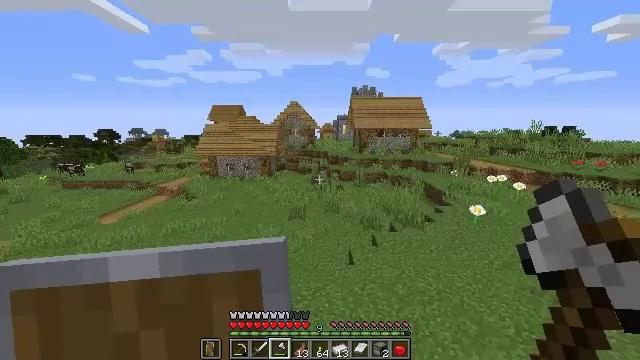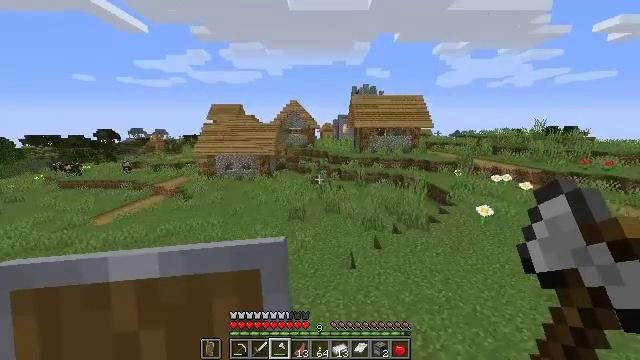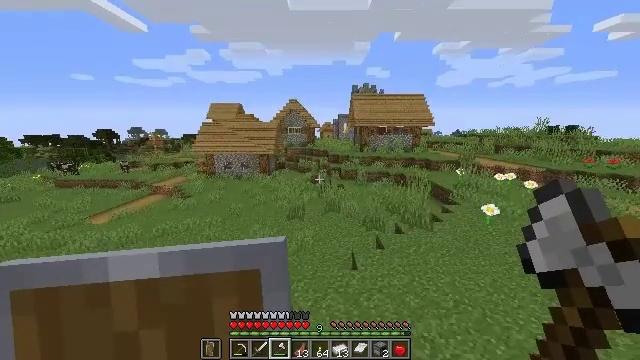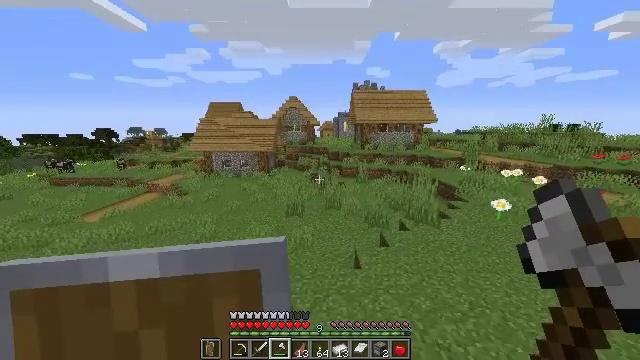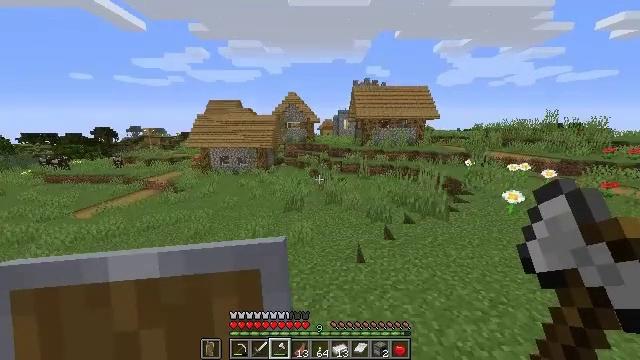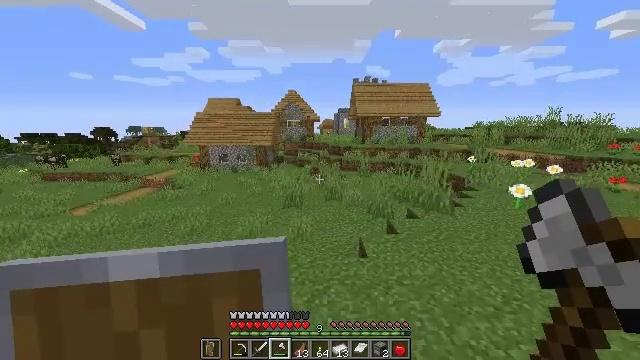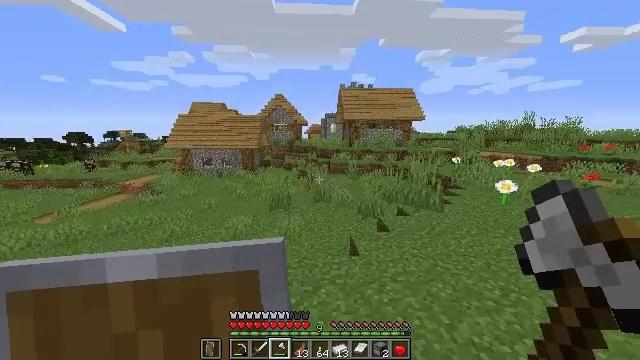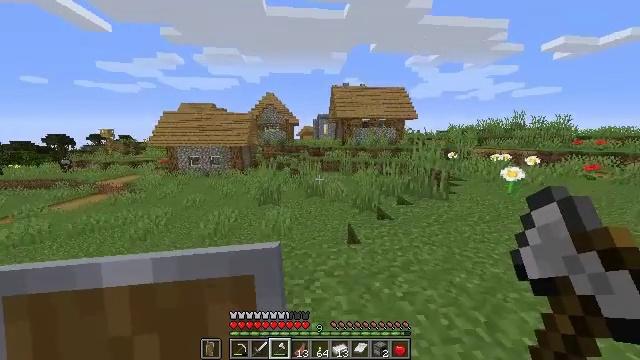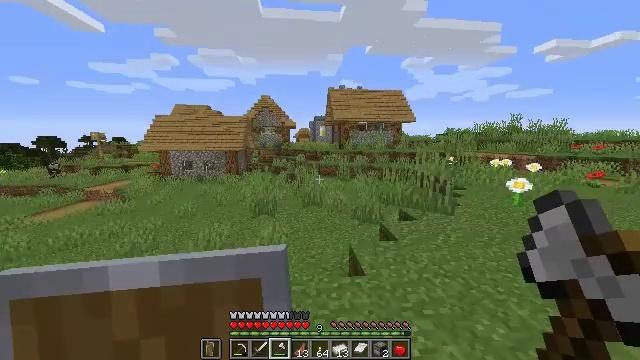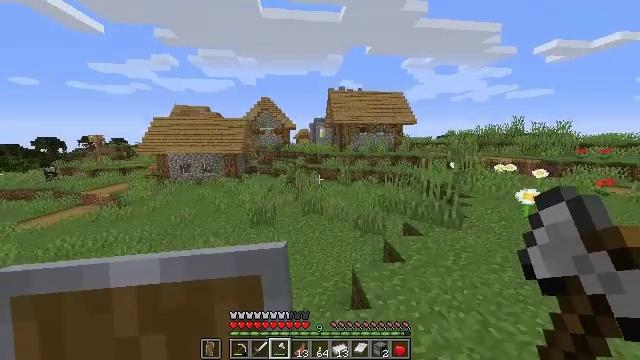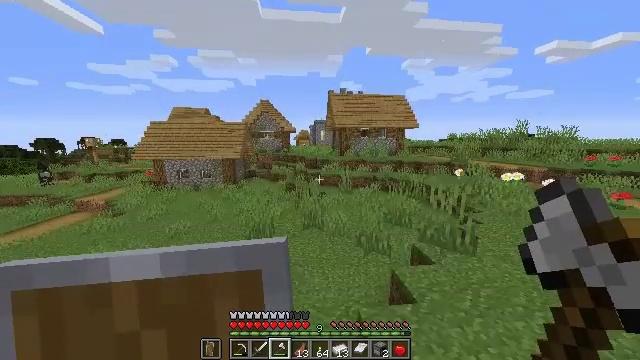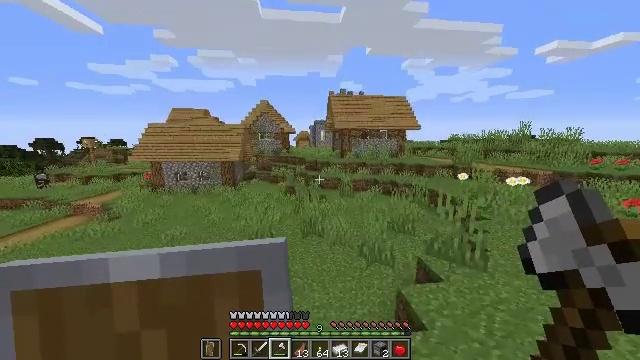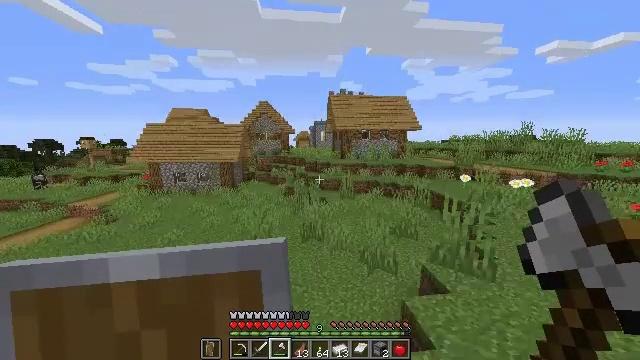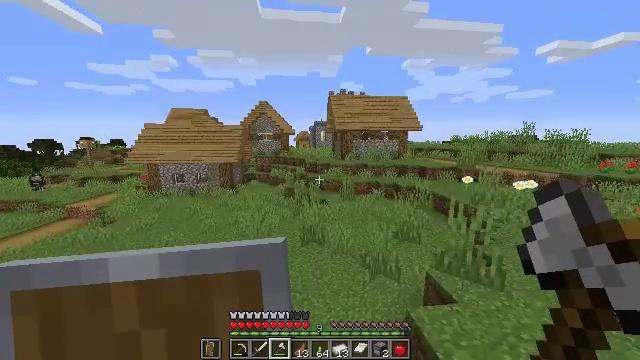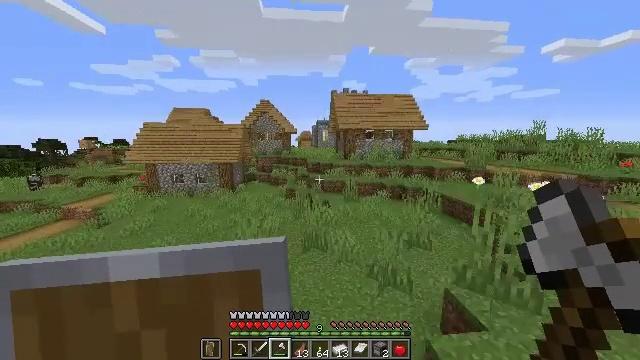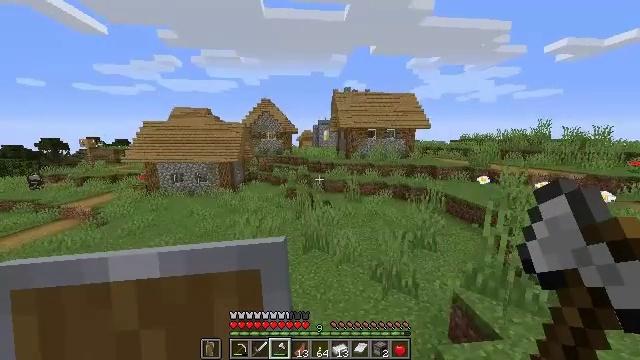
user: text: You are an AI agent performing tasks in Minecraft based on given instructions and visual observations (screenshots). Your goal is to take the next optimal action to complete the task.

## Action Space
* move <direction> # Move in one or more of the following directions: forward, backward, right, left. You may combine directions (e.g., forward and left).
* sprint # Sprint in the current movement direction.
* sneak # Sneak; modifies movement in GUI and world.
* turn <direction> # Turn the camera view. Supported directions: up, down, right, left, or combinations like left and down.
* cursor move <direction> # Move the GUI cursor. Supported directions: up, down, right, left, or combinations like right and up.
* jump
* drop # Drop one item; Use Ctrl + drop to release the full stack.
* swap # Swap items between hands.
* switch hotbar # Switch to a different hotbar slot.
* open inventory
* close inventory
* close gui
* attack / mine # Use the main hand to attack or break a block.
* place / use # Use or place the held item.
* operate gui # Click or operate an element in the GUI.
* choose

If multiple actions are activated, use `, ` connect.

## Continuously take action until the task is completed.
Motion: motion action
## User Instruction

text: Mine the ladder from the wall.
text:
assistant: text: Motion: move forward, jump
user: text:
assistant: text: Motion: move forward, jump
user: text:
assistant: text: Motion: move forward, jump
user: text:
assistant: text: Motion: move forward, jump
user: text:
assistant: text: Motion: move forward, jump
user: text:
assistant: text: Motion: move forward, turn right and up, jump
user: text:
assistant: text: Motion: move forward, turn right and up, jump
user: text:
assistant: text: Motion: move forward, jump
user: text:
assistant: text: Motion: move forward, jump
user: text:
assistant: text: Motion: move forward, jump
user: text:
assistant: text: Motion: move forward, jump
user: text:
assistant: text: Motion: move forward, jump
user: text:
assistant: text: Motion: move forward, jump
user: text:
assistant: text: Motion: move forward, jump
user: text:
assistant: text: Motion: move forward, jump
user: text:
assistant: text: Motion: move forward, jump
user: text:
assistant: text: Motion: move forward, jump
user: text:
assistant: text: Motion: move forward, jump
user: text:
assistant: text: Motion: move forward, jump
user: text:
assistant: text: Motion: move forward, jump
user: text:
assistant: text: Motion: move forward, jump
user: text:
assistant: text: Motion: move forward, jump
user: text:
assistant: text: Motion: move forward, jump
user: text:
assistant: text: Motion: move forward, jump
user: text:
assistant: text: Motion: move forward, jump
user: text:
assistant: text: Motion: move forward, jump
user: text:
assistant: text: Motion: move forward, jump
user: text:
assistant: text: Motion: move forward, jump
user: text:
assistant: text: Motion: move forward, jump
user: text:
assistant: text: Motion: move forward and move right, jump